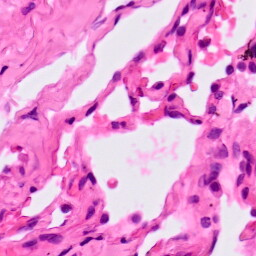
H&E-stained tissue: Lung